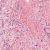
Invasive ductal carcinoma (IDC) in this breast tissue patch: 1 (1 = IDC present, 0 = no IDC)